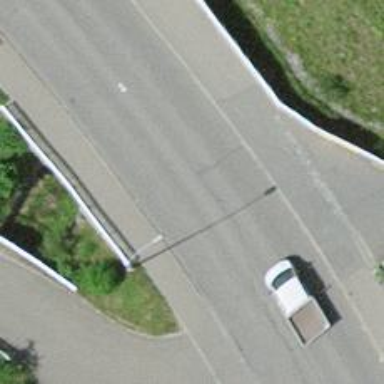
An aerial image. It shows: Secondary road bridge with asphalt surface and separate sidewalk.